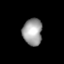
Tissue: lung
Cell type: Endothelial cells
Senescence score: 0.5766
Nuclear area (px): 513
Mean DAPI intensity: 158.84